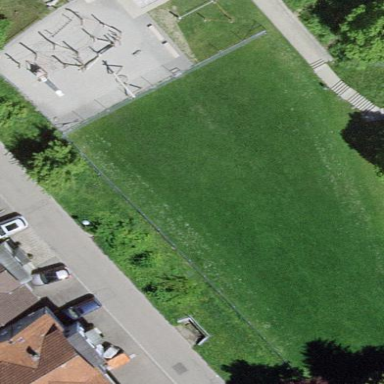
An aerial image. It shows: Soccer pitch with grass surface for leisure land.